Question: After reading <URL>, I've managed to change rendering.
I'm calling an internal function:
'''
renderer: this.onRenderCell
'''
And this function is like this:
'''
onRenderCell: function(value, metaData, record, rowIndex,
colIndex, store, view) {
metaData.css = 'ini-cell-pas-traduit';
return '&laquo;'+value+'&raquo;';
}
'''
If you read carefully I return ''&laquo;'+value+'&raquo;';' so for value it is transformed to: ''; . This is a proof that on every single line, it works perfectly. So should it be for the css. But the css is applied one time out of two!! This drives me nuts.
Here's what it gives (latest Firefox, same with latest Chrome):

Any idea where I should take a look?
Here's a big sample of my source code:
'''
Ext.define('Lang.grid.Panel', {
extend: 'Ext.grid.Panel',
alias: 'widget.langgrid',
requires: [
'Ext.grid.plugin.CellEditing',
'Ext.form.field.Text',
'Ext.toolbar.TextItem'
],
initComponent: function(){
this.editing = Ext.create('Ext.grid.plugin.CellEditing');
Ext.apply(this, {
iconCls: 'icon-grid',
plugins: [this.editing],
dockedItems: [{
xtype: 'toolbar',
items: [{
iconCls: 'icon-add',
text: 'Add',
scope: this,
handler: this.onAddClick
}, {
iconCls: 'icon-delete',
text: 'Delete',
disabled: true,
itemId: 'delete',
scope: this,
handler: this.onDeleteClick
}]
}],
columns: [{
text: 'label',
flex:2,
sortable: true,
dataIndex: 'label'
},{
header: 'fr',
flex: 3,
sortable: true,
dataIndex: 'fr',
renderer: this.onRenderCell,
field: {
type: 'textfield'
}
},{
header: 'es',
flex: 3,
sortable: true,
dataIndex: 'es',
renderer: this.onRenderCell,
field: {
type: 'textfield'
}
},{
header: 'us',
flex: 3,
sortable: true,
dataIndex: 'us',
renderer: this.onRenderCell,
field: {
type: 'textfield'
}
}
]
});
this.callParent();
this.getSelectionModel().on('selectionchange', this.onSelectChange, this);
},
(...)
(snip useless code)
(...)
onRenderCell: function(value, metaData, record, rowIndex,
colIndex, store, view) {
metaData.css = 'ini-cell-pas-traduit';
return '<span style="color:red; font-weight:bold;">&laquo;'+
value+'&raquo;</span>';
}
});
'''
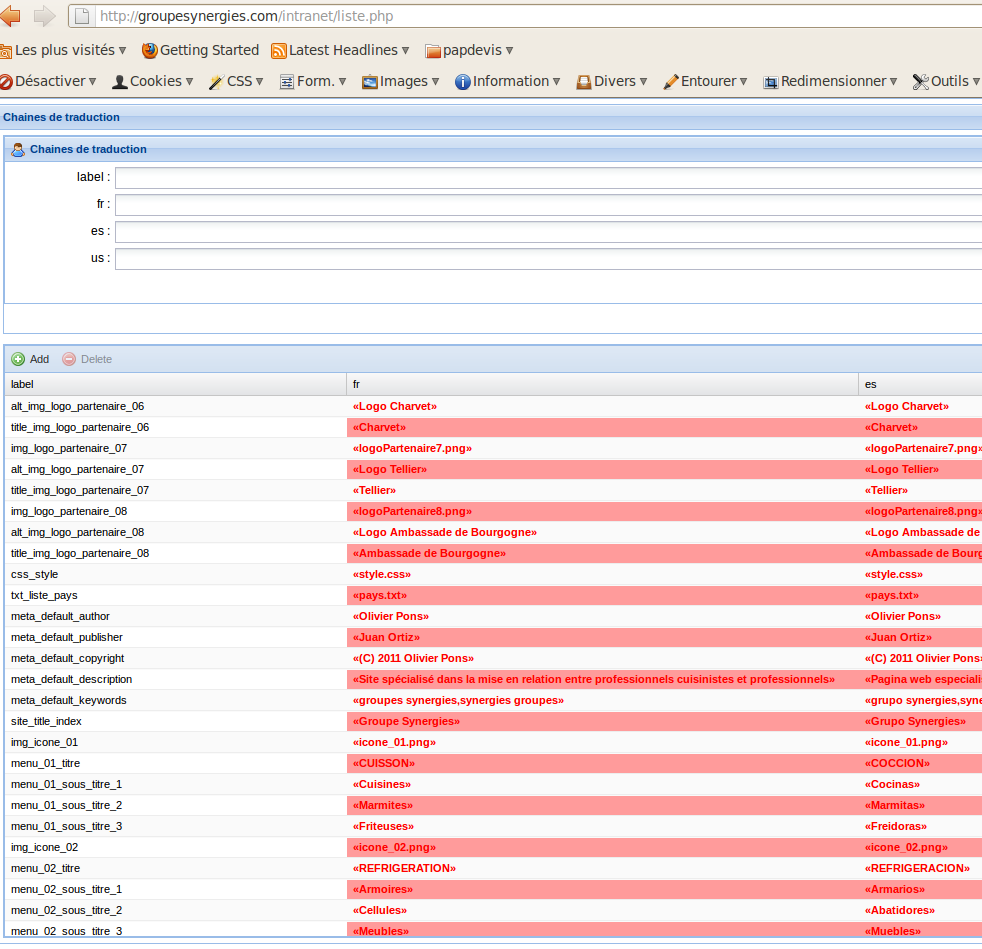
Answer: In the metadata.css (ini-cell-pas-traduit) do this for 'background-color'
'''
background-color : red !important //or whichever color you've specified.
'''
This is happening because the grid is configured with 'stripeRows : true'. I dunno if this is done by default or you did it in the config but forgot to mention it here. When you use 'stripeRows' it sets a 'background-color' which can be overriden using the '!important' keyword.